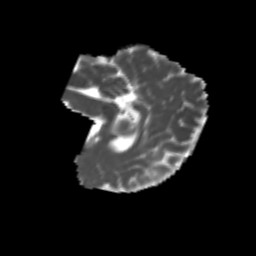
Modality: MD
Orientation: sagittal
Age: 7
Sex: male
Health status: healthy